Field crop: maize
Growth stage: 2
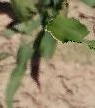
Species: maize